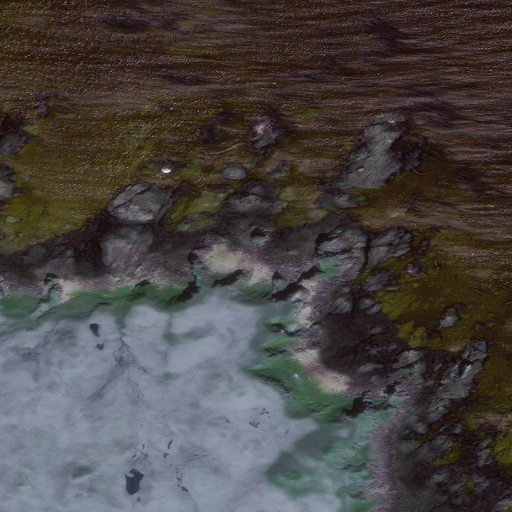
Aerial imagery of cape in Alaska named Midden Point containing only unknown